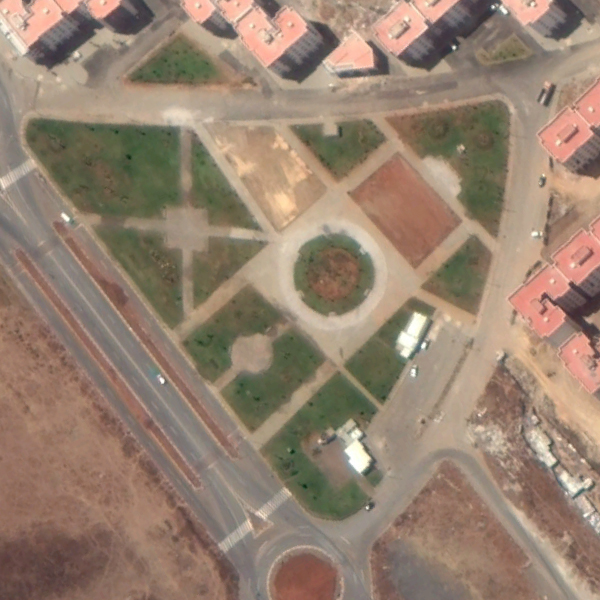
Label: Square